Aerial crown-view tile of a tropical tree (Barro Colorado Island, Panama), acquired 20241216:
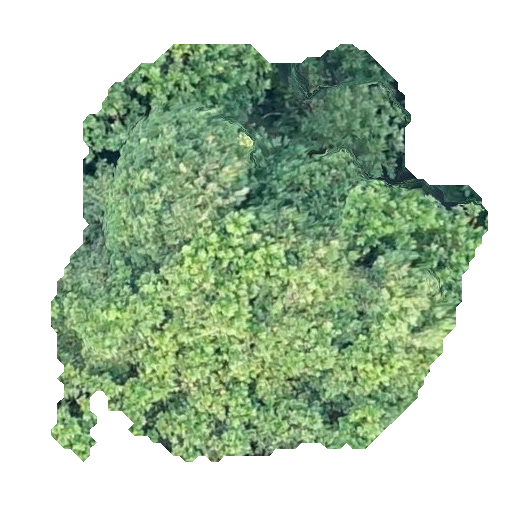
Species: Anacardium excelsum
GBIF accepted scientific name: Anacardium excelsum
Crown area: 199.178 m²